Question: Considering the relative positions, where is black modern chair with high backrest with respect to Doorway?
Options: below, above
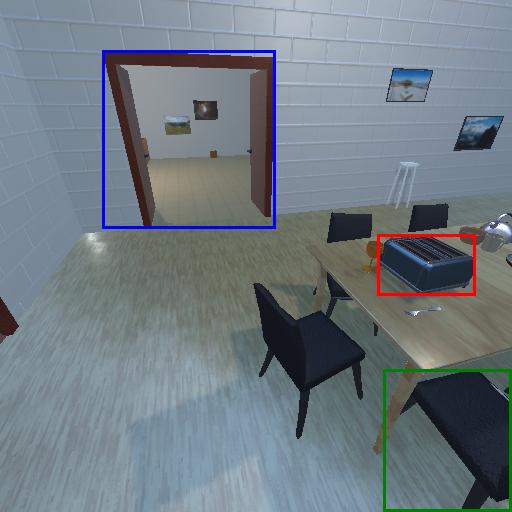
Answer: below